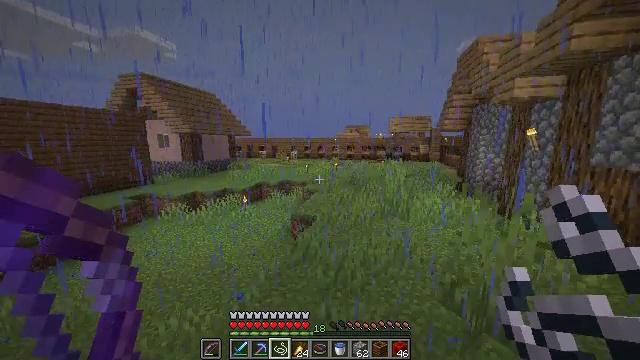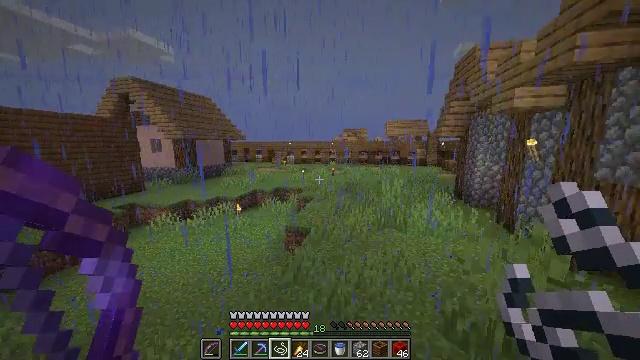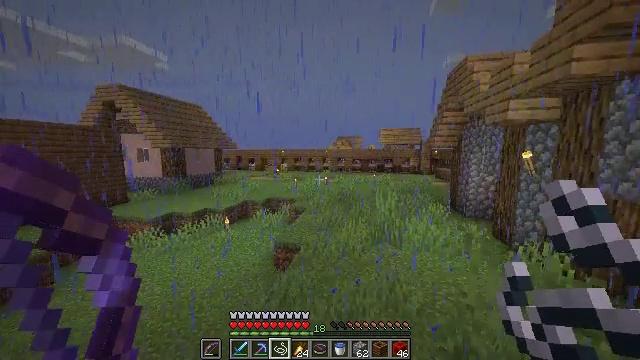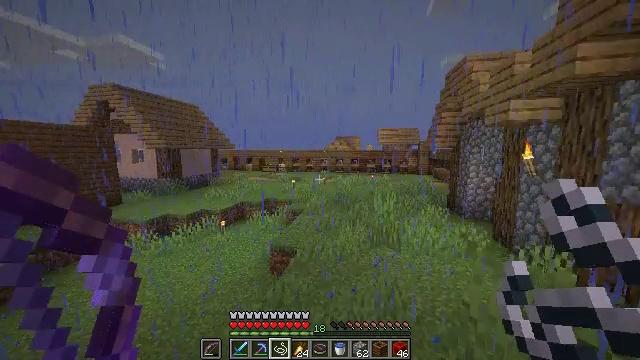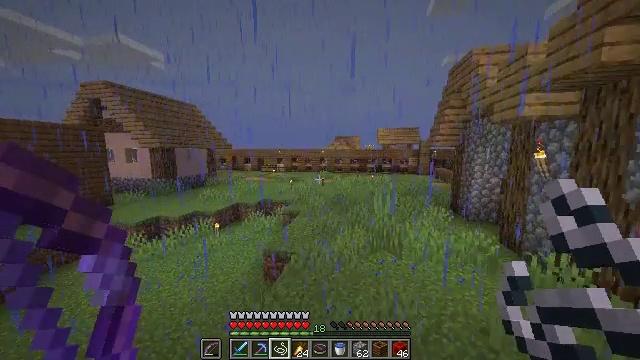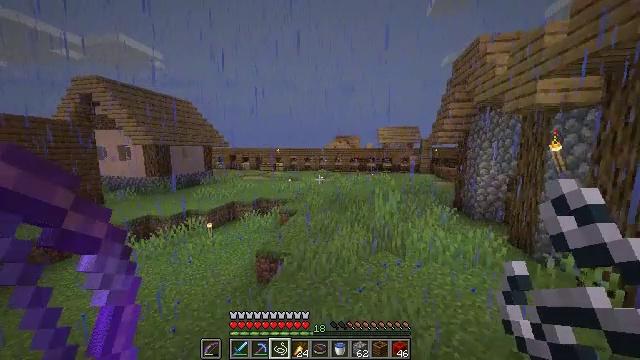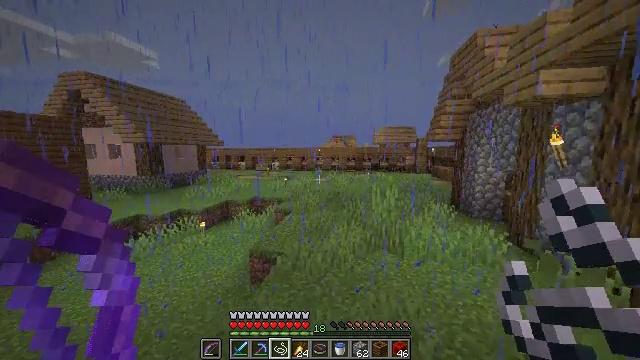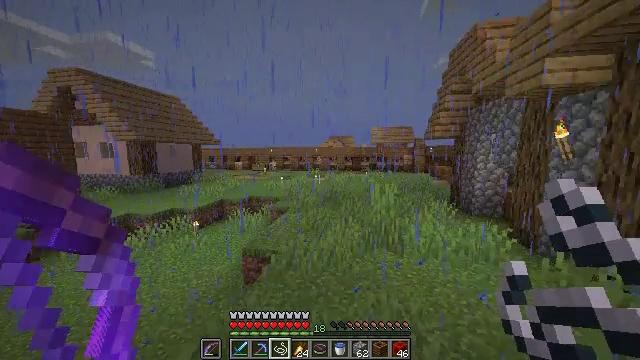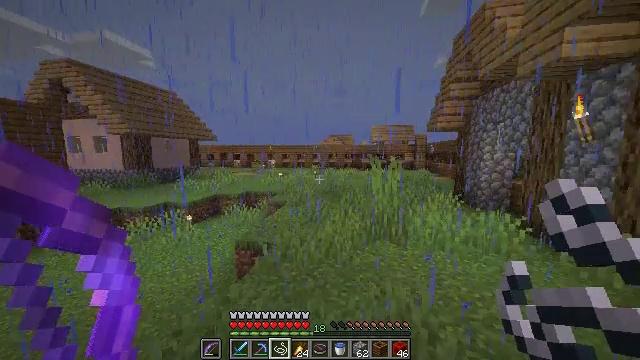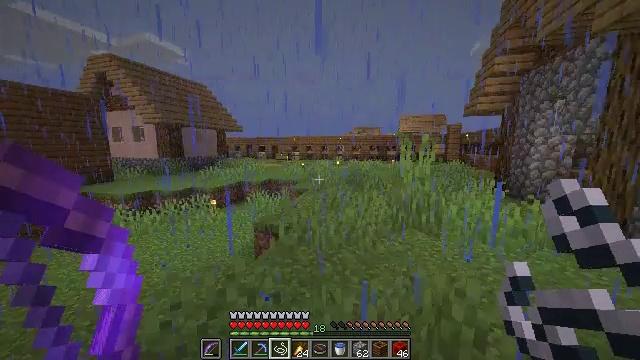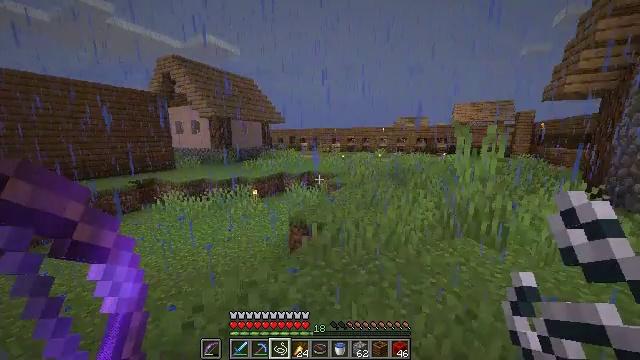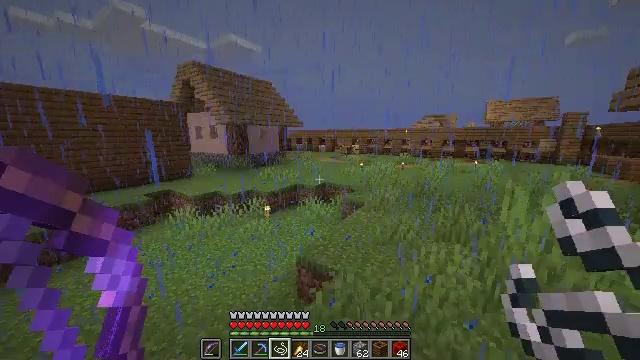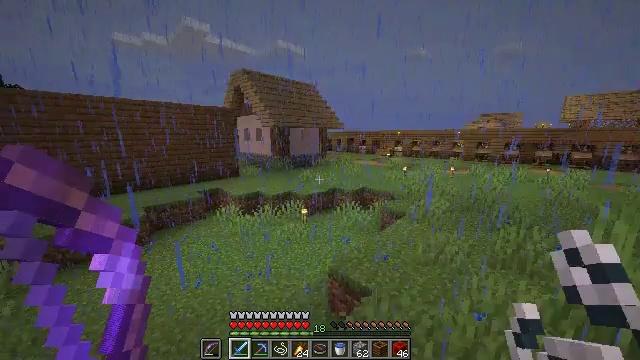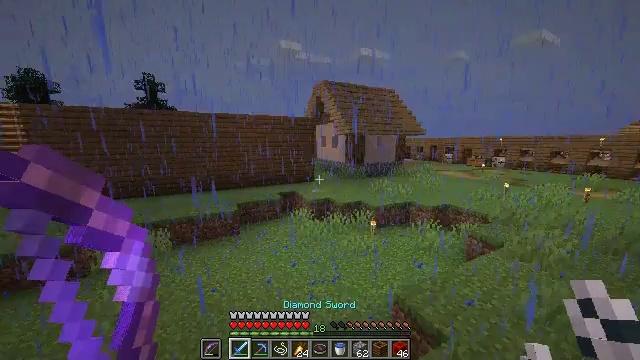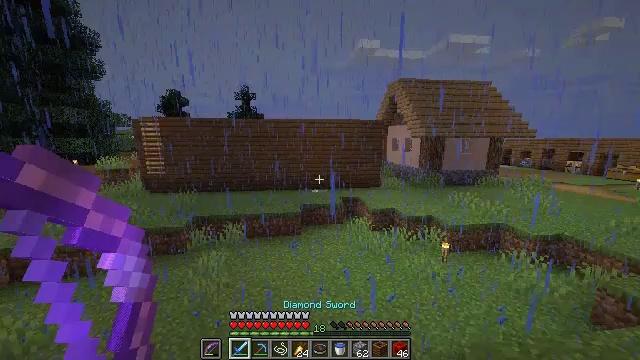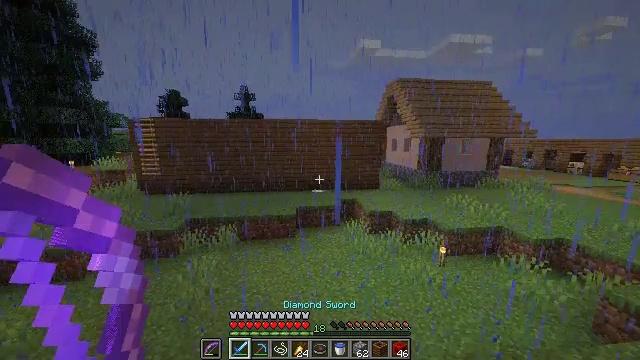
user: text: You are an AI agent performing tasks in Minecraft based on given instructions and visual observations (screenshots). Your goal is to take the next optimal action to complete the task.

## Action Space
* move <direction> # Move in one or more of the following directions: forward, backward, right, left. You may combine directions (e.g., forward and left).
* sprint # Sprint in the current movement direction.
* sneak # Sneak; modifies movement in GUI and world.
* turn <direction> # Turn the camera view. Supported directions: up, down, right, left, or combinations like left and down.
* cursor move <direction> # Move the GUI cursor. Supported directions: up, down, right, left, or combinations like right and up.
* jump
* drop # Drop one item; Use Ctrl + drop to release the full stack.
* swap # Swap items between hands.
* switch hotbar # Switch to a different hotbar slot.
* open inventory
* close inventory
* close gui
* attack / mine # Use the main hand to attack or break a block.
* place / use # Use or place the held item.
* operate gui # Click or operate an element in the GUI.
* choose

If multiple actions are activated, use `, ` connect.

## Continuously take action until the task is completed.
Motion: motion action
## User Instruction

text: Mine grass block from the ground.
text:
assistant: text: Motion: move forward, sprint, jump
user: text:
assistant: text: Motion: move forward, sprint, turn right and up, jump
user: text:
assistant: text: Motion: move forward, sprint, jump
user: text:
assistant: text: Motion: move forward, sprint, jump
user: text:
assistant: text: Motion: move forward, sprint, jump
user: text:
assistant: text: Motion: move forward, sprint, jump
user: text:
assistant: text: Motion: move forward, sprint, jump
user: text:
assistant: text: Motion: move forward, sprint, jump
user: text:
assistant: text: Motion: move forward, turn left and down, jump
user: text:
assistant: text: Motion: move forward, turn left and down, jump
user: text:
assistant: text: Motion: move forward, turn left and down, jump
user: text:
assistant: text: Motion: move forward, turn left, jump, switch to hotbar 1
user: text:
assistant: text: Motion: move forward, turn left and up, jump, switch to hotbar 1
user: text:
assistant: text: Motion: move forward, turn left, jump, switch to hotbar 1
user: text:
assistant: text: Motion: move forward, jump
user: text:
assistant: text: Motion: move forward, turn left, jump
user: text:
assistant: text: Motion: move forward, sprint, turn left, jump
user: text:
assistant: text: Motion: move forward, sprint, turn left, jump
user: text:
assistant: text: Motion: move forward, sprint, turn left, jump
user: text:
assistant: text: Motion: move forward, sprint, turn left, jump
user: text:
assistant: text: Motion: move forward, sprint, turn left, jump
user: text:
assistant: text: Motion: move forward, sprint, turn left, jump
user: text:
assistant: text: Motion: move forward, sprint, jump
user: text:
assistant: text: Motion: move forward, sprint, jump
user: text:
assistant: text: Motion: move forward, sprint, jump
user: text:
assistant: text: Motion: move forward, sprint, jump
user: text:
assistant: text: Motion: move forward, sprint, jump
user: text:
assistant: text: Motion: move forward, sprint, jump
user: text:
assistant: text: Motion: move forward, sprint
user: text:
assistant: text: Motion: move forward, sprint